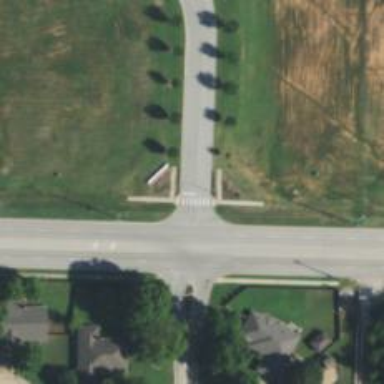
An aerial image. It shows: Road with stop sign.